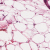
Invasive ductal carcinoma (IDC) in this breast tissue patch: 0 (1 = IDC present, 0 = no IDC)